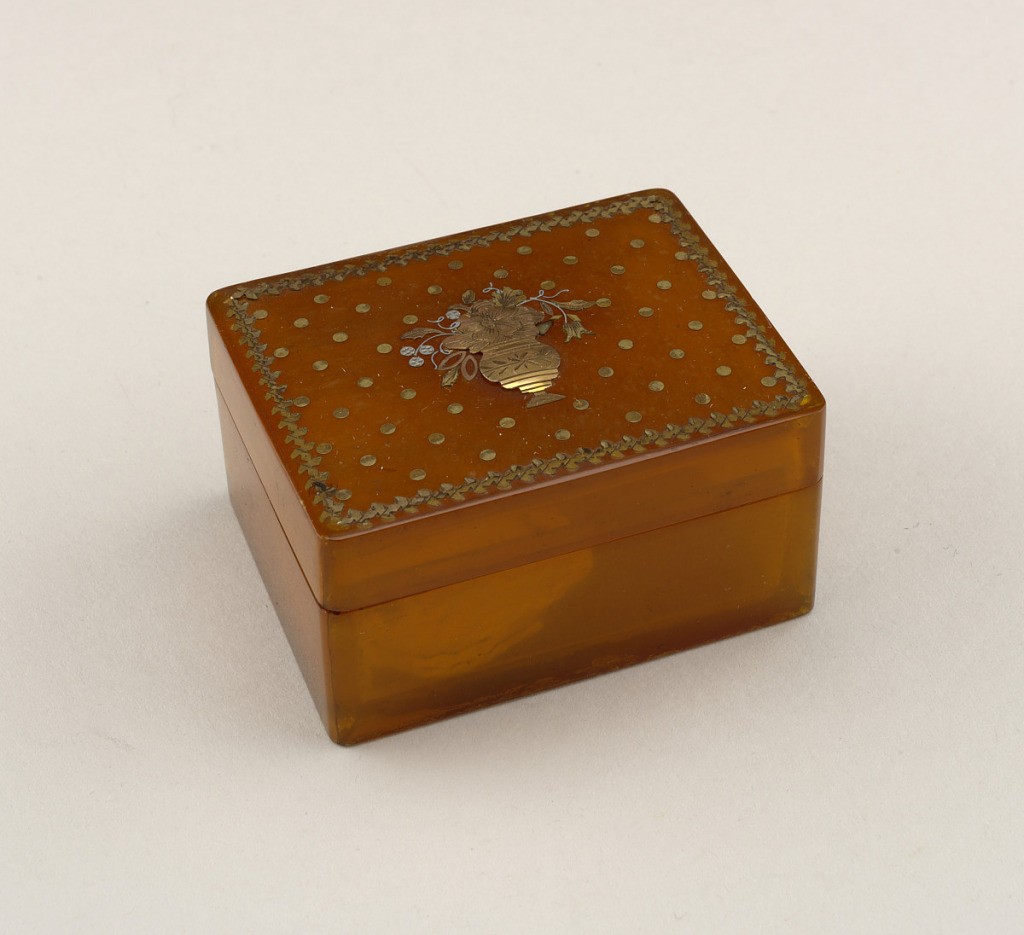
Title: Box
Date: late 19th century
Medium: horn with inlaid gold, silver
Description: Rectangular amber horn snuff box; on lid: repeated floral motif border around edge, evenly spaced dot pattern across top, decoration of vase with flowers in center with chased gilt-metal.